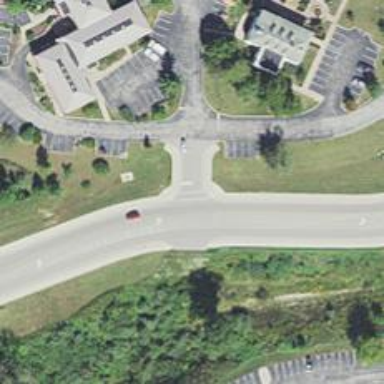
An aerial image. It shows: Marked footway crossing with lines.